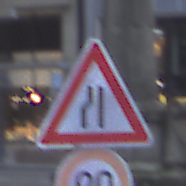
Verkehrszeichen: EinseitigVerengteFahrbahnLinks
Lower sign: Geschwindigkeit90
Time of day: SunriseSunset
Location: Outdoor (Urban)
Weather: PartlyCloudy
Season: NotSpecified
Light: Natural